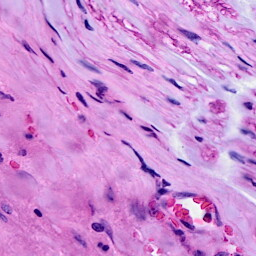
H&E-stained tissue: Breast